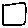
Label: square